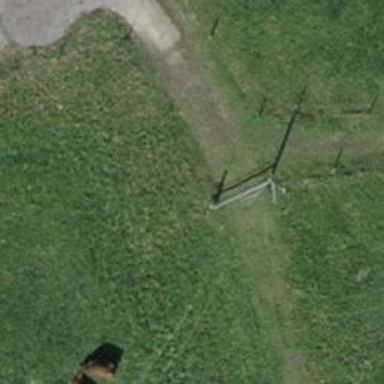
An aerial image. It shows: Gate.